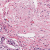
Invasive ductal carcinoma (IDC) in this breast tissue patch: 1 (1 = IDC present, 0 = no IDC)